Field crop: maize
Growth stage: 1
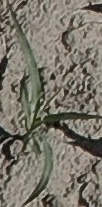
Species: sorghum